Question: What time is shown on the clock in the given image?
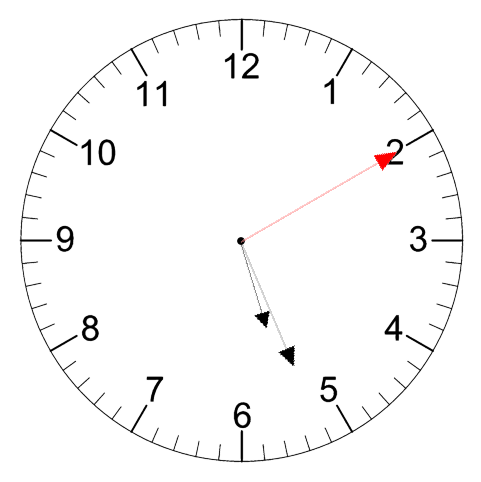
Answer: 05:26:10